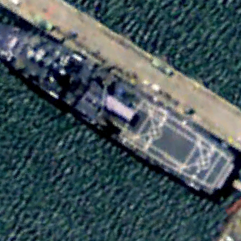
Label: combat